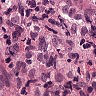
Metastatic tissue present: yes